Field crop: maize
Growth stage: 1
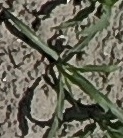
Species: sorghum